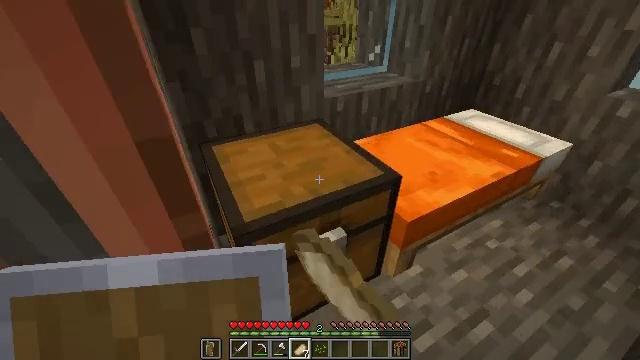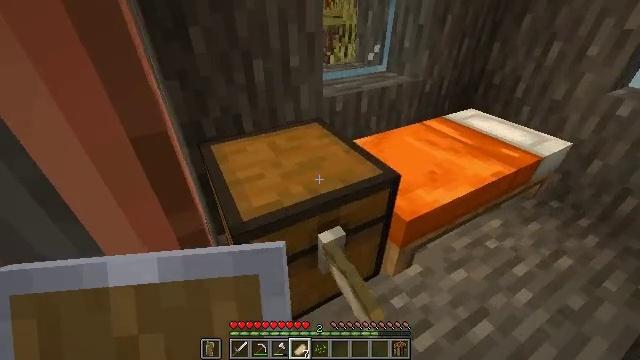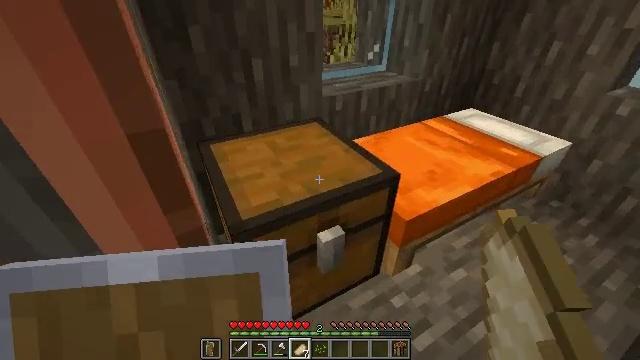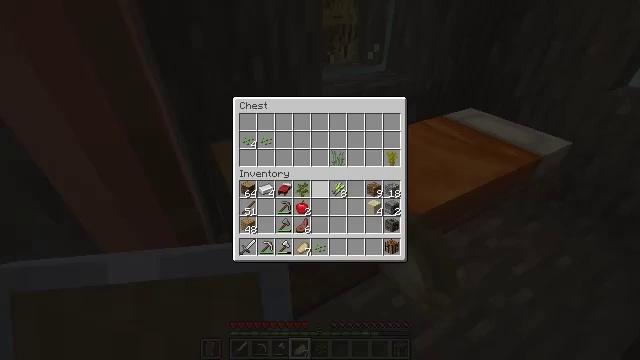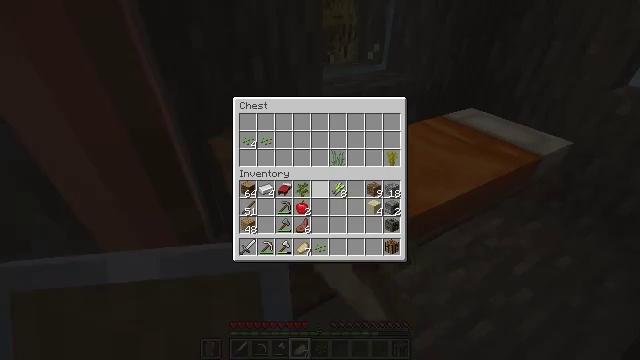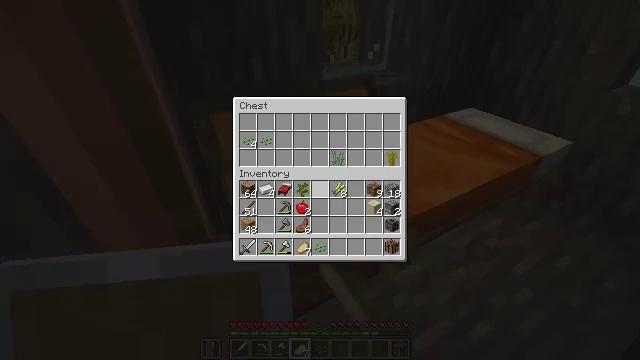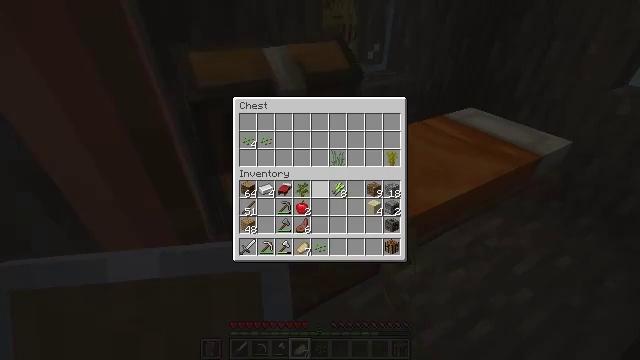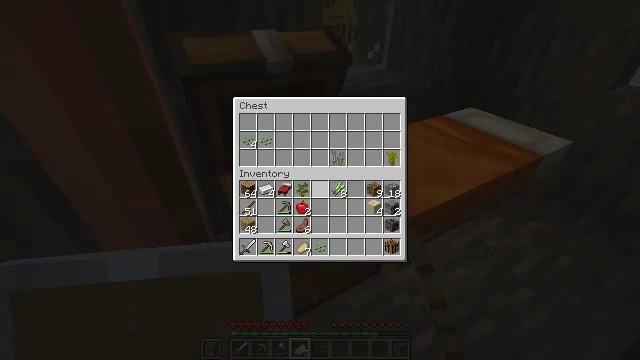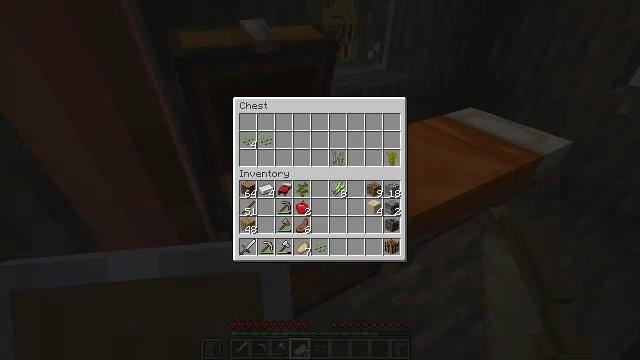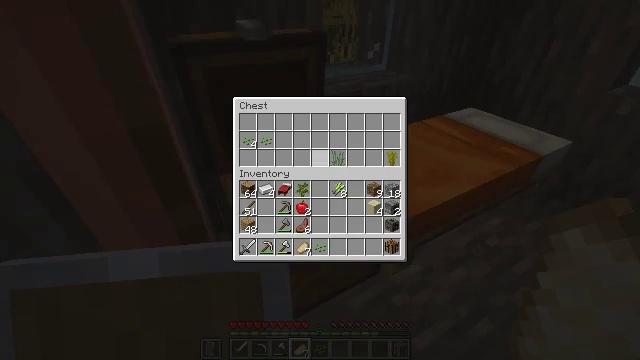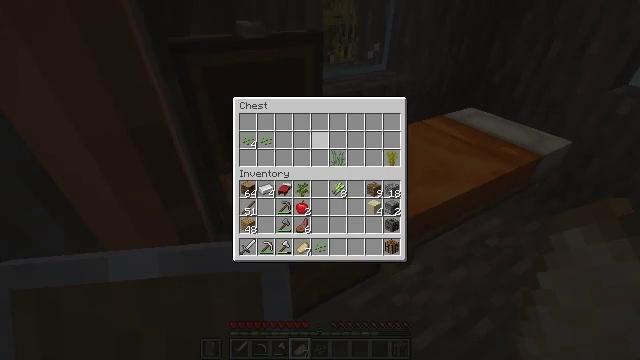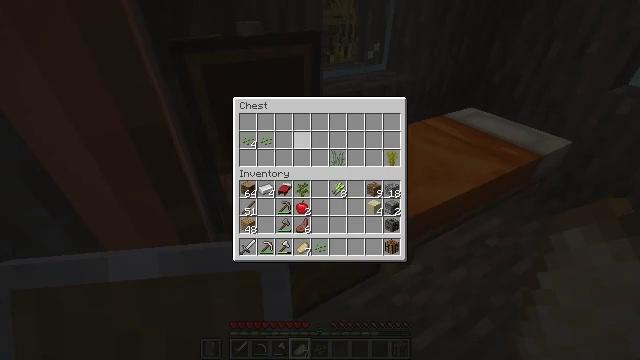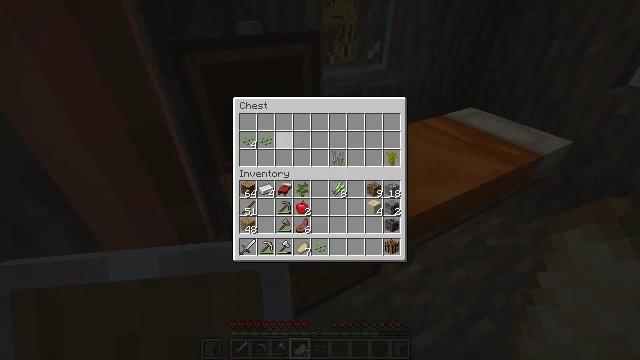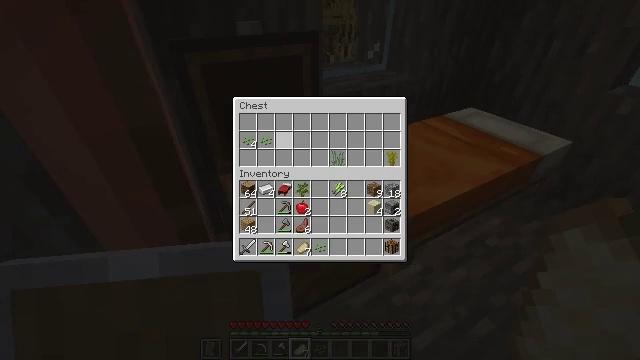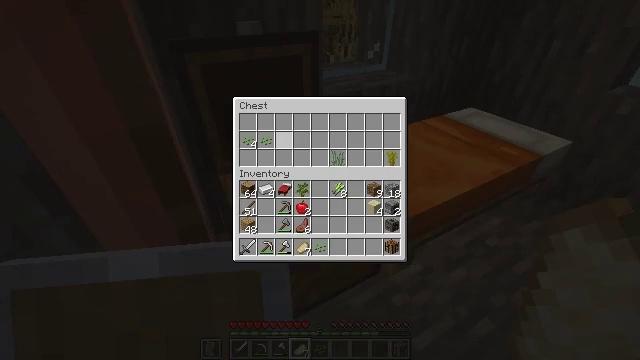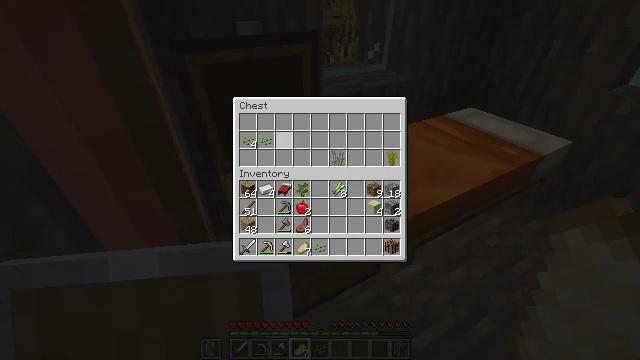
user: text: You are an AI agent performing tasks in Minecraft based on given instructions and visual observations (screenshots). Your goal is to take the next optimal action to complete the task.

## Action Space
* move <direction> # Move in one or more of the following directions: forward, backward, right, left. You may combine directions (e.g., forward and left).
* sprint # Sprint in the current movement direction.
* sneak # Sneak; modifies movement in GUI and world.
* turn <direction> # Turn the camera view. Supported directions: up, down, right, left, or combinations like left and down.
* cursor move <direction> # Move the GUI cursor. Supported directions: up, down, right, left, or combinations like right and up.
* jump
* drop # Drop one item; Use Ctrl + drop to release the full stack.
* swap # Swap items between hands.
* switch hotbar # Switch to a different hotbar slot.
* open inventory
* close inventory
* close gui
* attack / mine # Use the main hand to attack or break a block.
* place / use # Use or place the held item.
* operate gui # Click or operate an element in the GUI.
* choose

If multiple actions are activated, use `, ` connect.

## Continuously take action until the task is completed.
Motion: motion action
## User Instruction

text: Mine the bookshelf to gather resources.
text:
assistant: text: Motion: use / place
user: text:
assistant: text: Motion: use / place
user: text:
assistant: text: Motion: open gui
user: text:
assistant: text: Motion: no_op
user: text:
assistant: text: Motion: no_op
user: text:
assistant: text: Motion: no_op
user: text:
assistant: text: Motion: no_op
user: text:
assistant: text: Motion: no_op
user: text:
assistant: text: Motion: cursor move up
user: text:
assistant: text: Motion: cursor move up
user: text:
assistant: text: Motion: cursor move left
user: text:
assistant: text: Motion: no_op
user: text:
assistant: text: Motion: no_op
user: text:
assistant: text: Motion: no_op
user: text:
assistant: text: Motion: no_op
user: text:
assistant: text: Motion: no_op
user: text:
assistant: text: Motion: sneak, cursor move right
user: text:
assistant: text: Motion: sneak, cursor move right
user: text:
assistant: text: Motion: sneak, cursor move right
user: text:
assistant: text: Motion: sneak, cursor move right
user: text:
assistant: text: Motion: sneak
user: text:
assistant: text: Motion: sneak
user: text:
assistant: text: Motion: sneak
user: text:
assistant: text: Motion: sneak, cursor move left
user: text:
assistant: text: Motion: sneak, cursor move left
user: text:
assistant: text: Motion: sneak, cursor move left
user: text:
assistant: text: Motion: sneak, cursor move left
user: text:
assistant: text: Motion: cursor move left
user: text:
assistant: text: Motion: cursor move left
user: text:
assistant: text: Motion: turn left and up, close gui